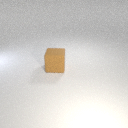
large brown rubber cube